Field crop: maize
Growth stage: 1
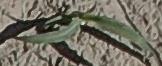
Species: sorghum